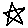
Label: star